Field crop: tomato
Growth stage: 1
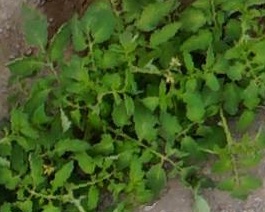
Species: tomato